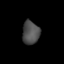
Tissue: lung
Cell type: B cells
Senescence score: 0.5438
Nuclear area (px): 391
Mean DAPI intensity: 78.074